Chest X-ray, PA view. Patient: 60 years old, sex M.
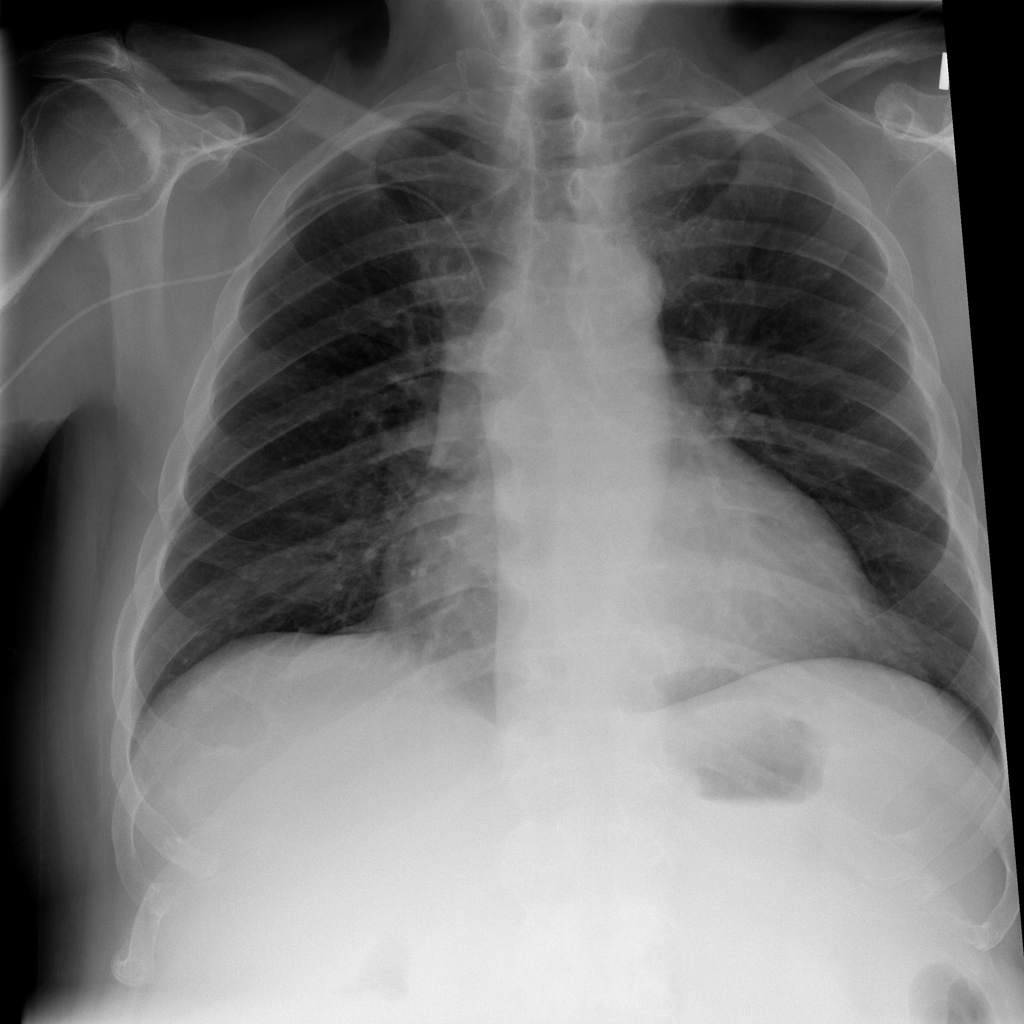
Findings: No Finding